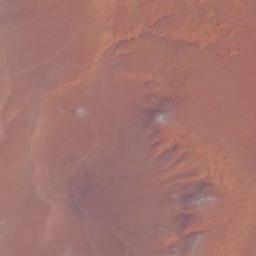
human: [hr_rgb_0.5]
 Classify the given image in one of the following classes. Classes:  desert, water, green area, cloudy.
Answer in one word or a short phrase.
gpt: desert